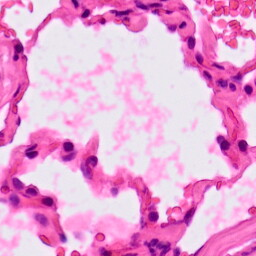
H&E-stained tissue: Lung